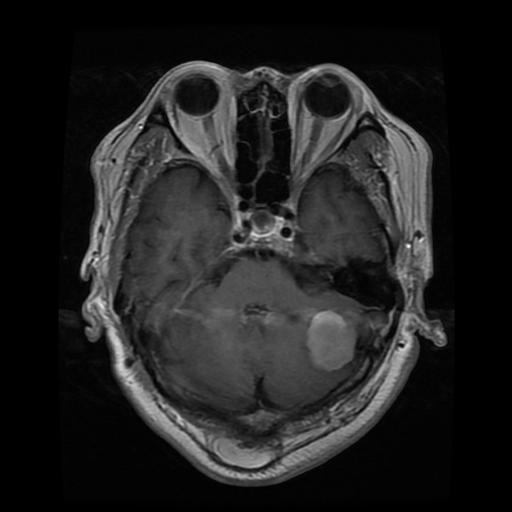
Label: meningioma